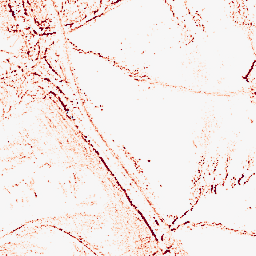
Category: morphological
Decomposition family: morphological_square
Decomposition parameters: operation: opening
size: 3
Upsampling method: quadratic
Upsampling parameters: scale: 2
Upsampling scale: 2